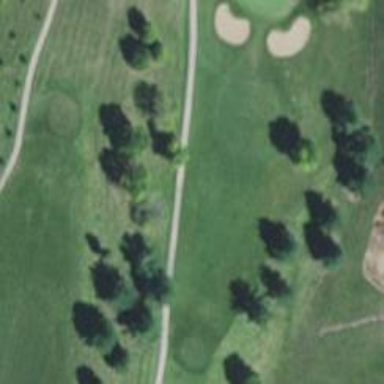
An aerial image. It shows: Rough area in golf course.